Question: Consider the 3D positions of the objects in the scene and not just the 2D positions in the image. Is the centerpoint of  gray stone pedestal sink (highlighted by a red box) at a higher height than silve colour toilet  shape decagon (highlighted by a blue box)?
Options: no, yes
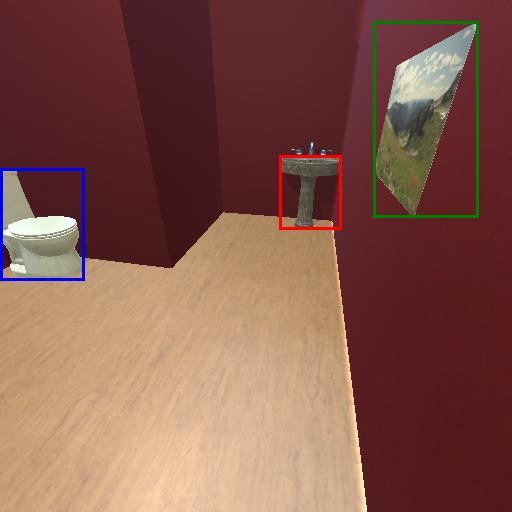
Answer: no